Question: Bassicaly my problem what to do if i have 3 forms and one submit button.
I want to create a form which sends email to each recipient and then create new record in free_registration_coupons table.
I need validation of email for this form.

Model : recipient_email, token, sender_id
For now i have this:
'''
class FreeRegistrationCouponsController < ApplicationController
def send_invitations
emails = [params[:recipient_email_1], params[:recipient_email_2], params[:recipient_email_3]]
emails.reject!{ |e| e.eql?("") }
if emails.present?
emails.each do |e|
FreeRegistrationCoupon.create(:recipient_email => e, :sender_id => current_user.id)
#MAILER
end
redirect_to root_path, :notice => "You just send #{emails.size} invitations!"
else
redirect_to(:back)
end
end
end
class FreeRegistrationCoupon < ActiveRecord::Base
before_save :generate_token
attr_accessor :recipient_email, :sender_id
validates :recipient_email, :presence => true, :email => true
def generate_token
self.token = SecureRandom.hex
end
end
'''
This is form which is in other controller :
'''
<%= form_tag :controller => 'free_registration_coupons', :action => "send_invitations" do %>
<!-- errors -->
<%= label_tag :recipient_email_1 %>
<%= text_field_tag :recipient_email_1 %>
<%= label_tag :recipient_email_2 %>
<%= text_field_tag :recipient_email_2 %>
<%= label_tag :recipient_email_3 %>
<%= text_field_tag :recipient_email_3 %>
<%= submit_tag %>
<% end %>
'''
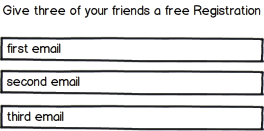
Answer: I think you should have defined your form using:
'''
<%= form_tag :controller => 'free_registration_coupons', :action => "send_invitations" do %>
<%= @error_message %>
<%= label_tag "recipient_email[1]" %>
<%= text_field_tag "recipient_email[1]" %>
<%= label_tag "recipient_email[2]" %>
<%= text_field_tag "recipient_email[2]" %>
<%= label_tag "recipient_email[3]" %>
<%= text_field_tag "recipient_email[3]" %>
<%= submit_tag %>
<% end %>
'''
This way it will be easier to treat all email address on your controller and you can track those errors to display them afterwards:
'''
class FreeRegistrationCouponsController < ApplicationController
def send_invitations
emails = params[:recipient_email]
emails.reject!{ |param, value| value.eql?("") }
errors = []
if emails.any?
emails.each do |param, value|
validation_result = FreeRegistrationCoupon.save(:recipient_email => value, :sender_id => current_user.id)
#MAILER
end
redirect_to root_path, :notice => "You just send #{emails.size} invitations!"
else
@error_message = "You have to include, at least, one e-mail address!"
render :name_of_the_action_that_called_send_invitations
end
end
end
'''
I didnt test this code. Hope it helps!